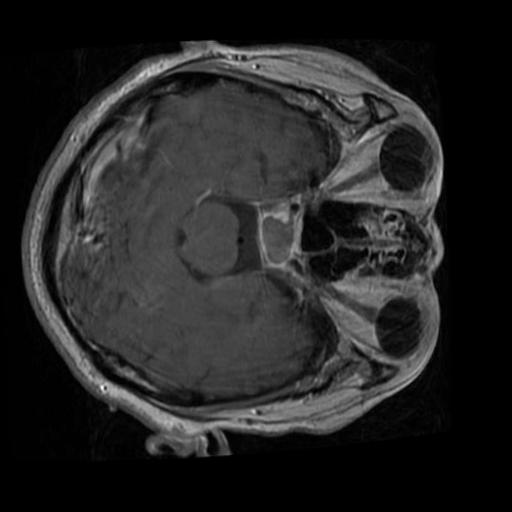
Label: brain_tumor